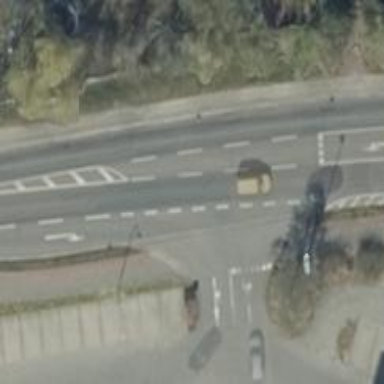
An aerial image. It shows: Secondary road with asphalt surface.